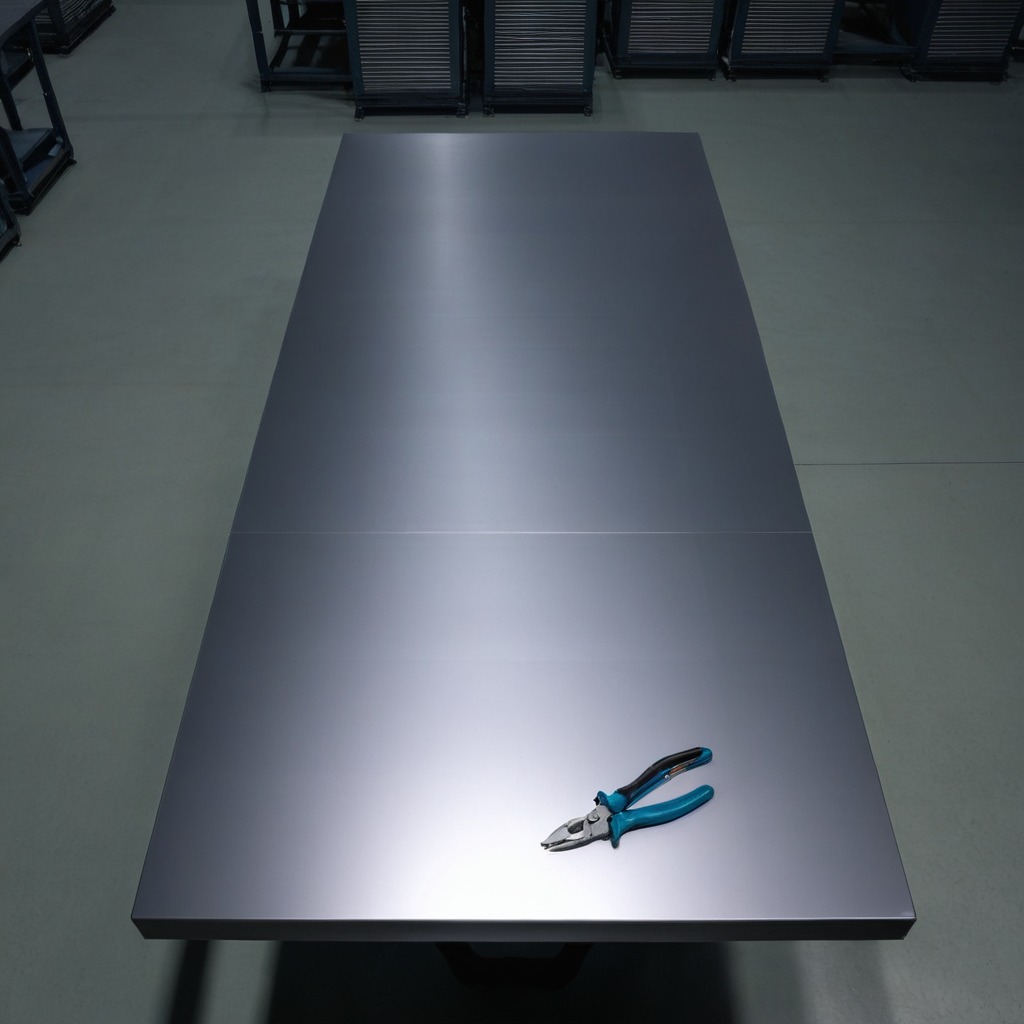
A plier is lying on the clean empty table in the evening soft directional lighting on the tabletop realistic grain studio-quality clarity centered framing